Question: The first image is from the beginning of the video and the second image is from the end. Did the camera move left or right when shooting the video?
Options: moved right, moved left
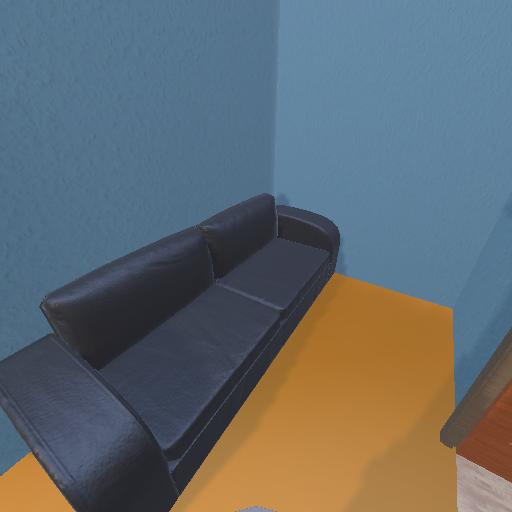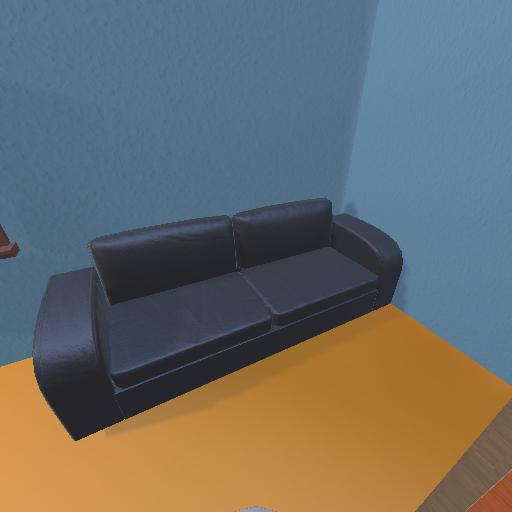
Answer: moved right